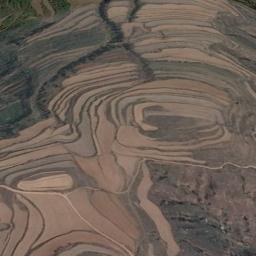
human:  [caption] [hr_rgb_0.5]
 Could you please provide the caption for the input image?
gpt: There is a straight path between the terraces .

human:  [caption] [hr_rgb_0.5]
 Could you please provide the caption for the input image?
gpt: A large layer of brown and green mixed terraces with several winding narrow paths .

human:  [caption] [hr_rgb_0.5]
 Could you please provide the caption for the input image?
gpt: There are many green plants around the terrace .

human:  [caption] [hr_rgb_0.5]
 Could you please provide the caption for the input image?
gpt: The bare and green terrace is next to some trees .

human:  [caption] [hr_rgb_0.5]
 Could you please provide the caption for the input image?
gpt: There are many yellow terraces arranged irregularly .